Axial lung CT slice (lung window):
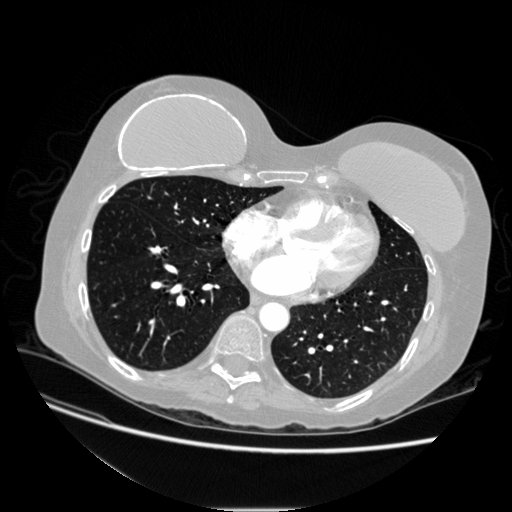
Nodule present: no